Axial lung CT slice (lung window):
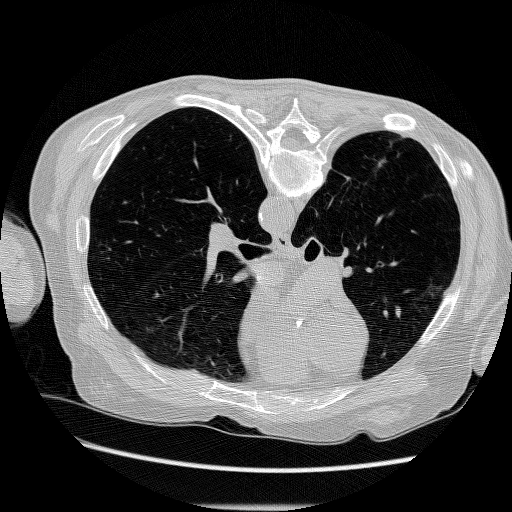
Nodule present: no